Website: bh-photo
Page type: customer-info-address
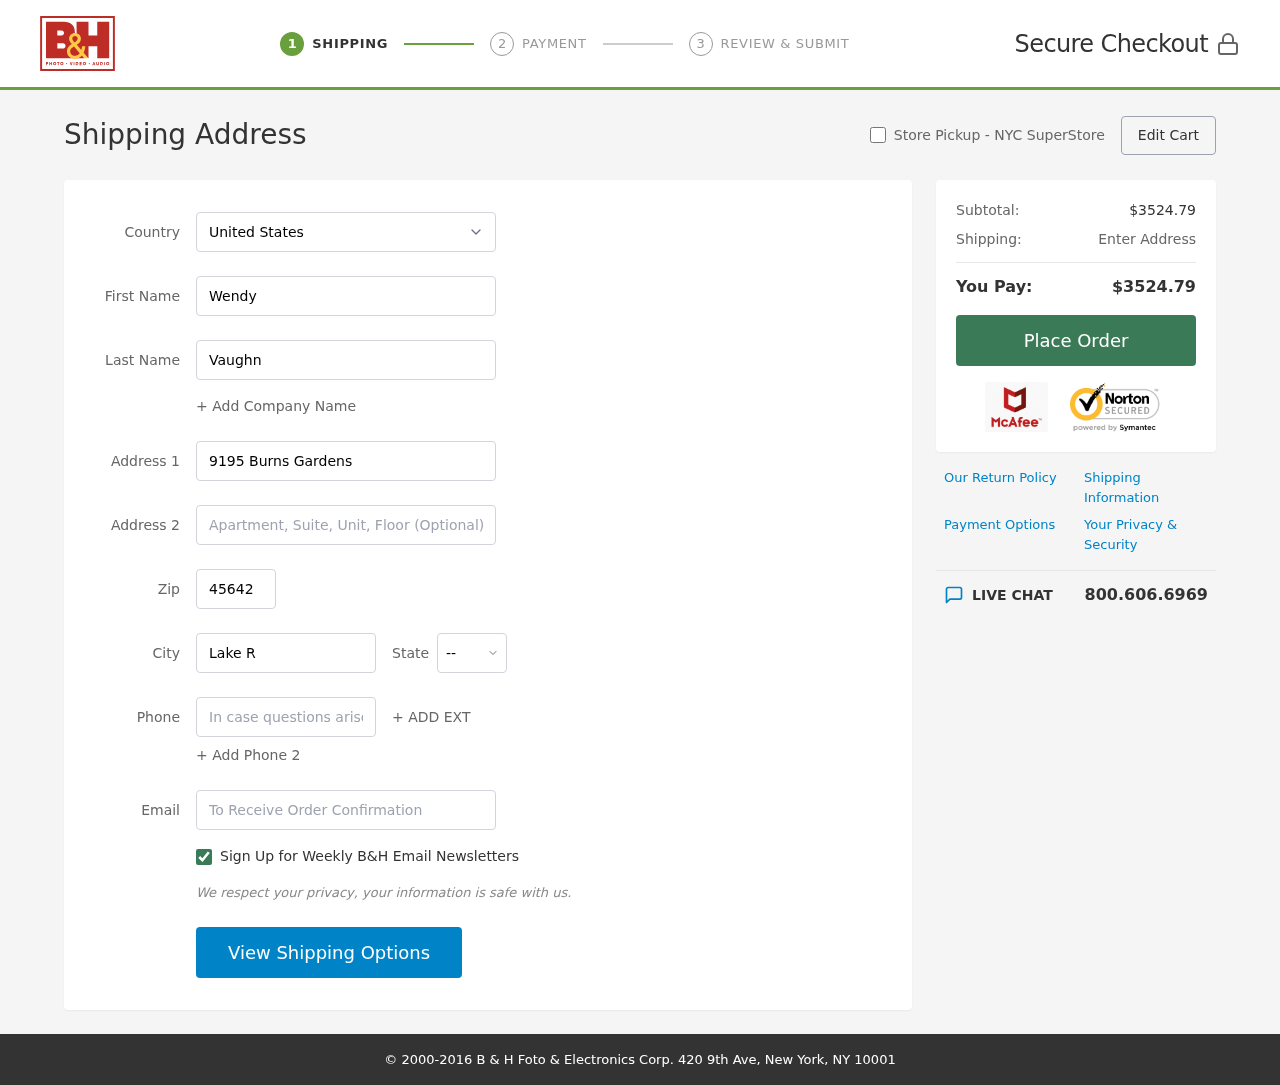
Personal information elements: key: PII_CITY
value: Lake Richard
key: PII_COUNTRY
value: United States
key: PII_EMAIL
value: wendyvaughn@gmail.com
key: PII_FIRSTNAME
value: Wendy
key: PII_LASTNAME
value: Vaughn
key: PII_PHONE
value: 7038757630
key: PII_POSTCODE
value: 45642
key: PII_STATE_ABBR
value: MD
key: PII_STREET
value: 9195 Burns Gardens
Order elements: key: ORDER_SUBTOTAL
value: $3524.79
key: ORDER_TOTAL
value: $3524.79